Field crop: maize
Growth stage: 2
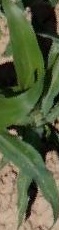
Species: maize